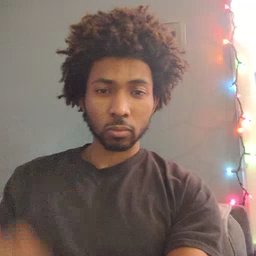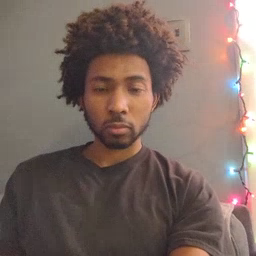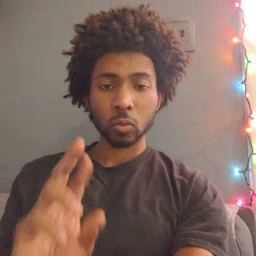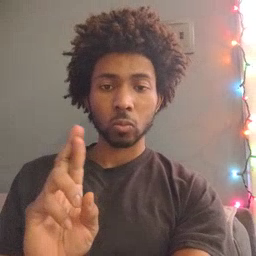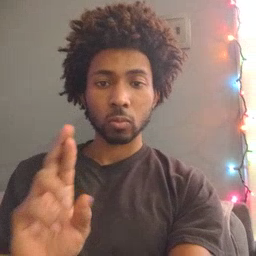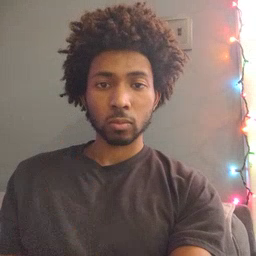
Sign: refrigerator